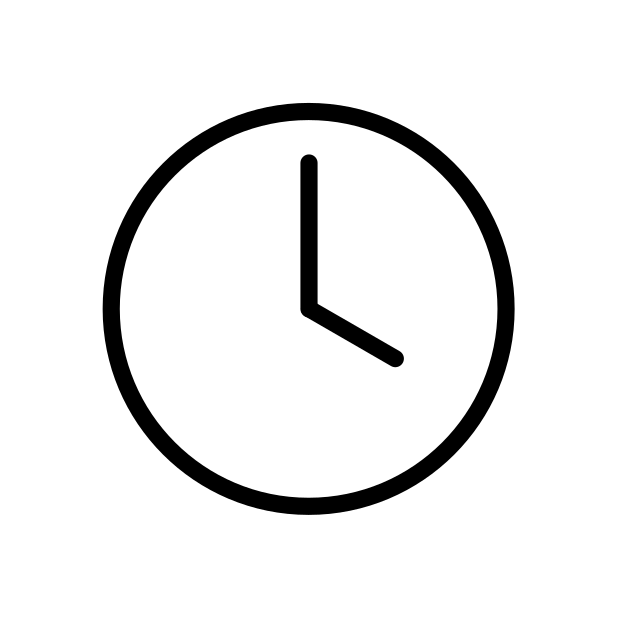
Emoji: 🕓
Name: clock face four oclock
Unicode: 0x1f553